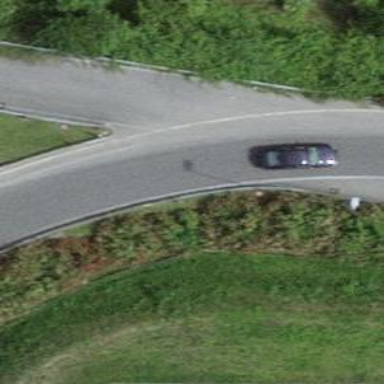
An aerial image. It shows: Primary link road with asphalt surface.